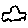
Label: car